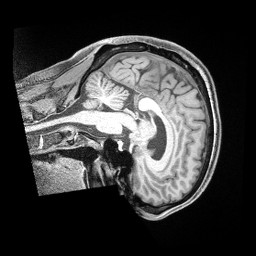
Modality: T1w
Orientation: sagittal
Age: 42
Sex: male
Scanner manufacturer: siemens
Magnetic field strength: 3 T
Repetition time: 2 s
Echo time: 0.00211 s